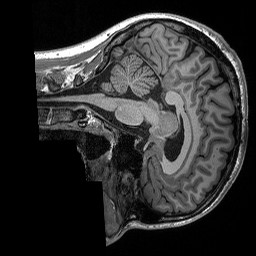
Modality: T1w
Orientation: sagittal
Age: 23
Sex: male
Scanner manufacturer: siemens
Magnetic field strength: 3 T
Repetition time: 2.3 s
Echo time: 0.00298 s